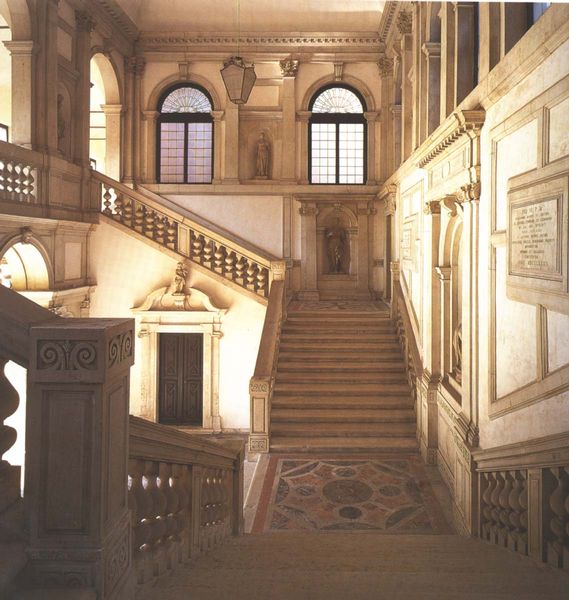
Titel: Treppenhaus
Künstler: Baldassare Longhena
Standort: Venedig, S. Giorgio Maggiore (EU - I - Venetien)
Schlagwörter: dunkel, gelb, fenster, lampe, licht, marmor, schwarz, säulen, tür, rot, stein, figur, schrift, bogen, türen, figuren, treppe, tafel, stuck, aufgang, geländer, stufen, podest, halle, foto, eingang, balustrade, mosaik, kapitell, treppenhaus, ausgang, eingangshalle, proifil, sweiss